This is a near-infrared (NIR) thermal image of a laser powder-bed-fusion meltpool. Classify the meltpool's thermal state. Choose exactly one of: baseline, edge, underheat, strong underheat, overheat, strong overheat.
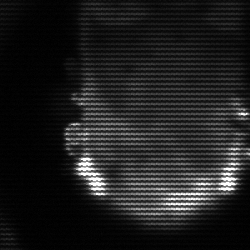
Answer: baseline